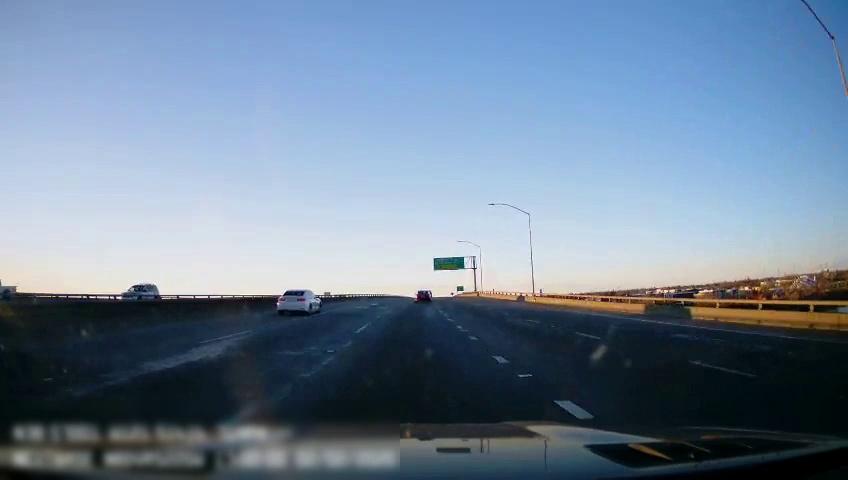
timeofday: Day
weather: Sunny
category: Drivable Space
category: Vehicles | Car
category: Vehicles | Car
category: Vehicles | Truck
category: Vehicles | SUV
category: Lanes | Current Lane
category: Lanes | Current Lane
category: Lanes | Alternate Lane
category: Lanes | Alternate Lane
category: Lanes | Alternate Lane
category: Traffic | Signs